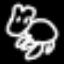
Label: frog